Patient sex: M
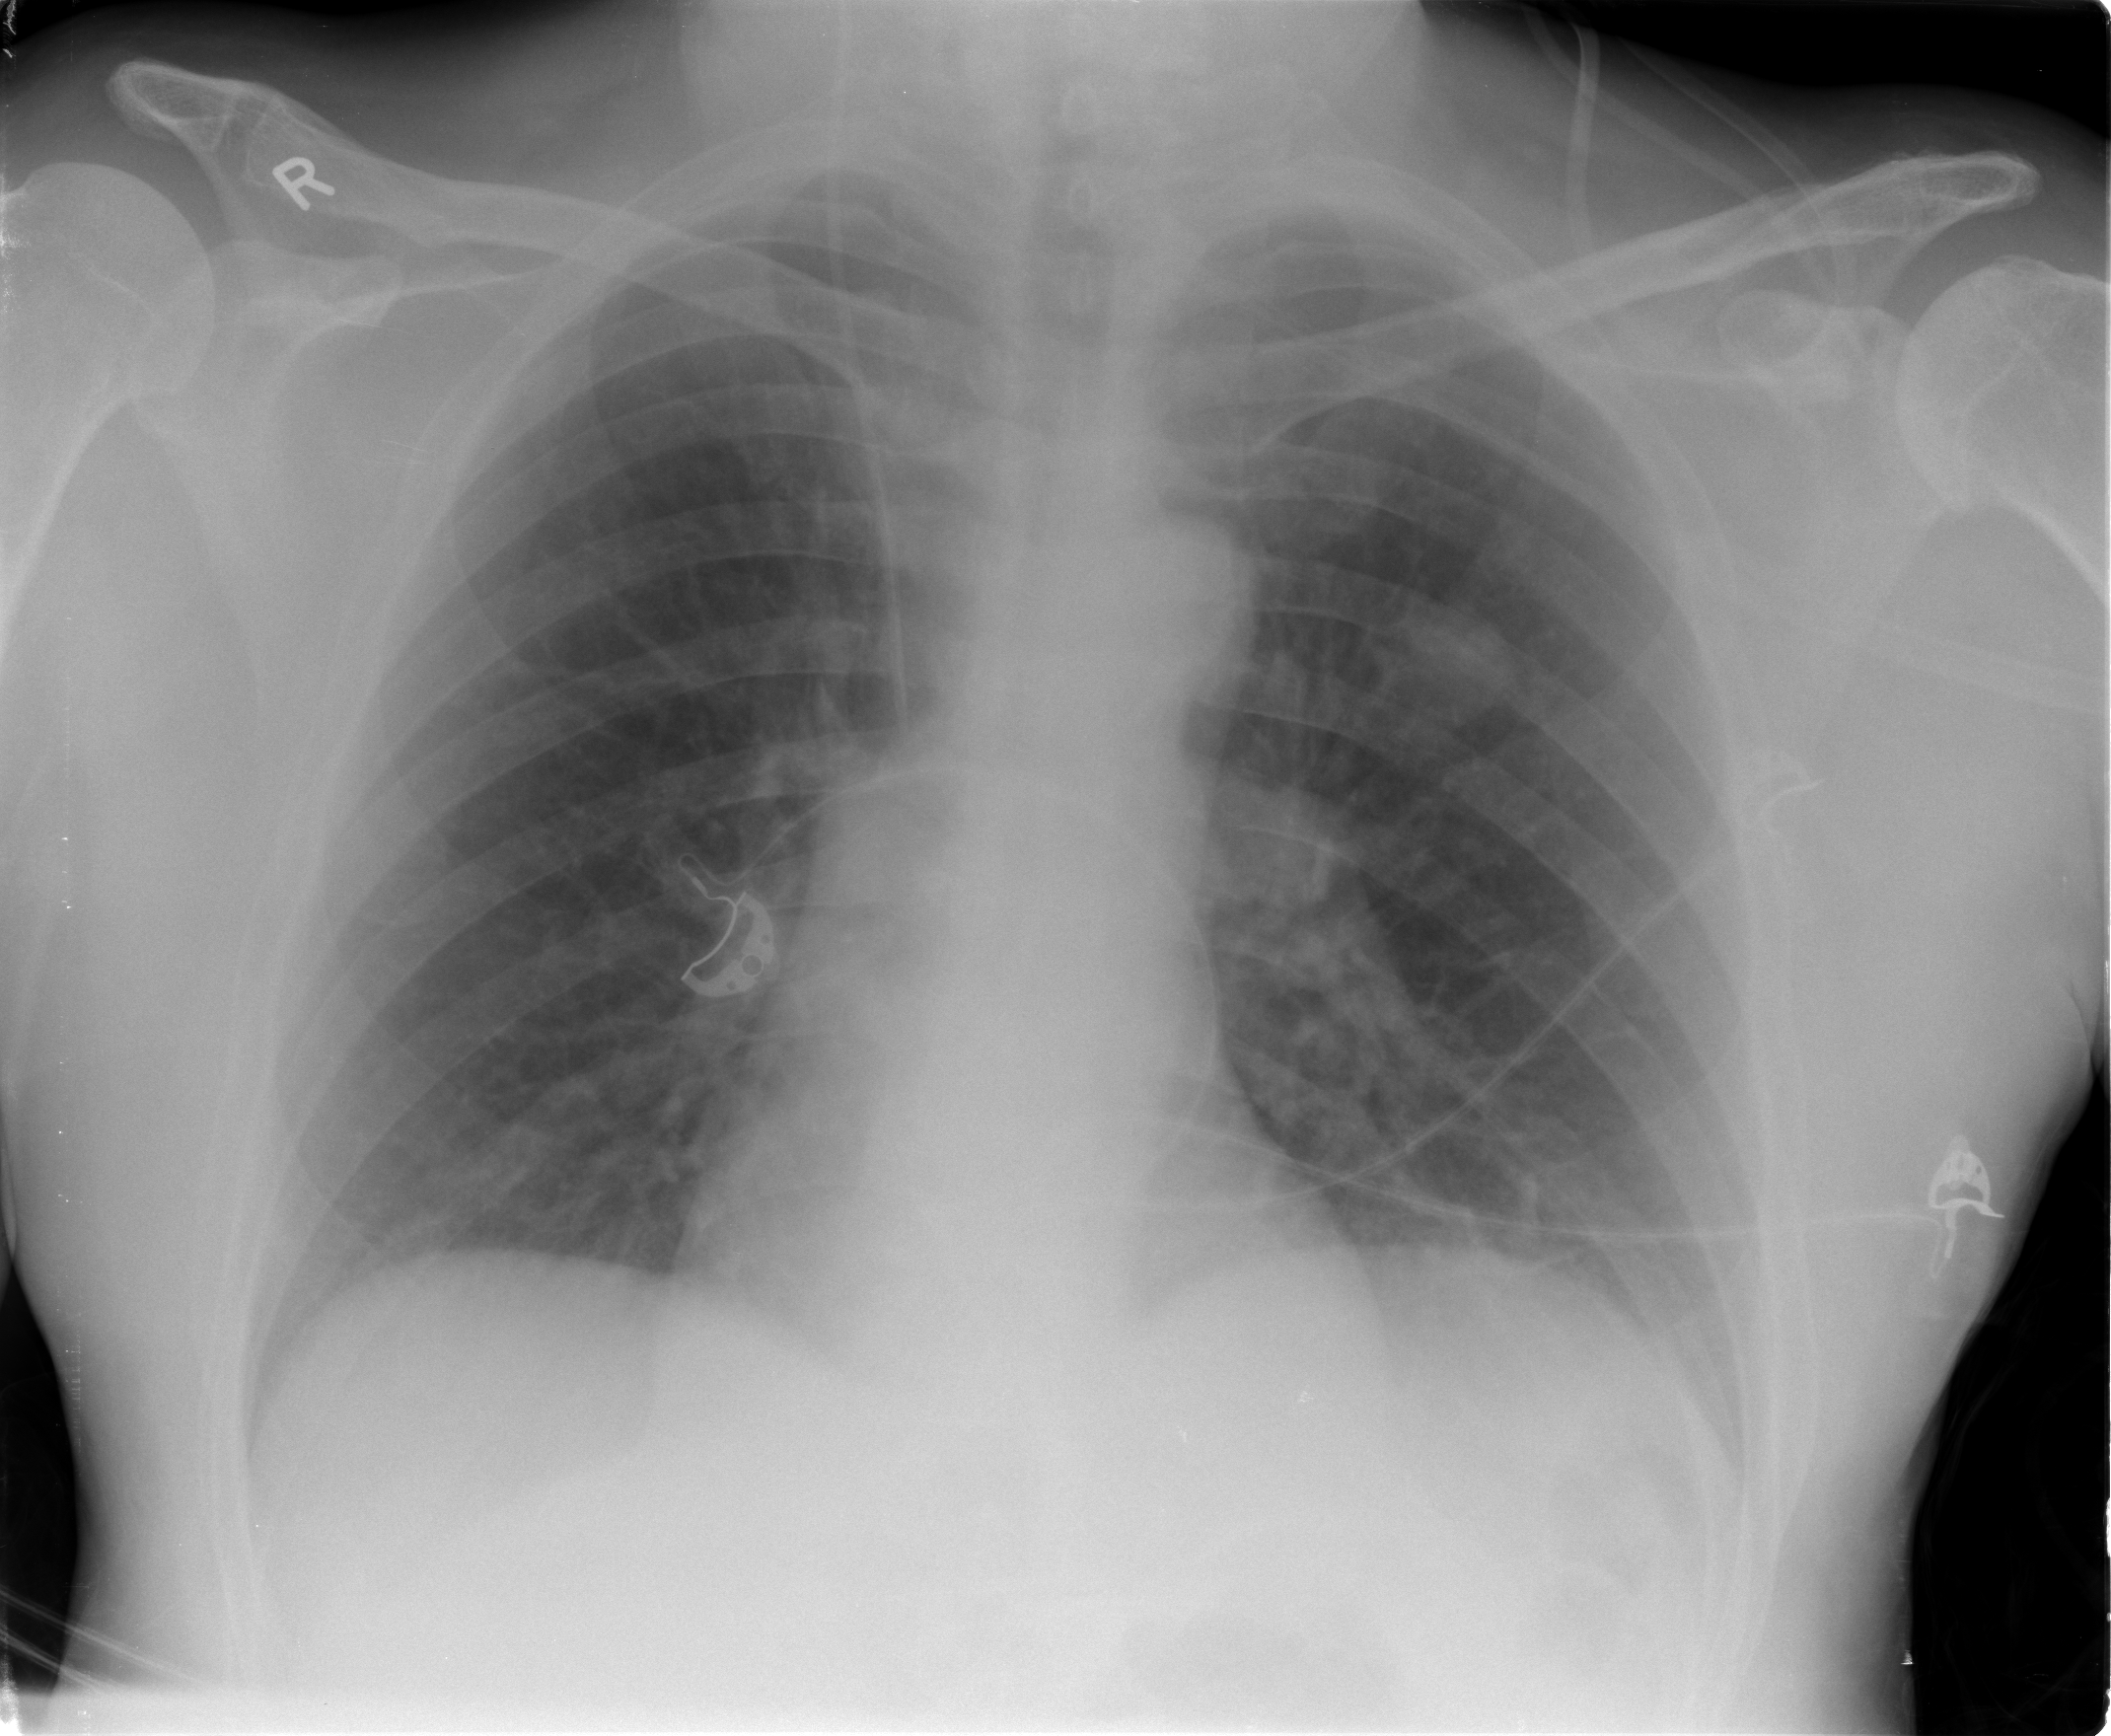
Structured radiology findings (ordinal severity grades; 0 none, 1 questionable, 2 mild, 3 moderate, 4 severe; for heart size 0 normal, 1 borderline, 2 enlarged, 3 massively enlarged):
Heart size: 0
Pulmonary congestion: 1
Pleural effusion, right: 0
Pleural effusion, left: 0
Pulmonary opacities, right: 0
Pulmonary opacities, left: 0
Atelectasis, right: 1
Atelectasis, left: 1